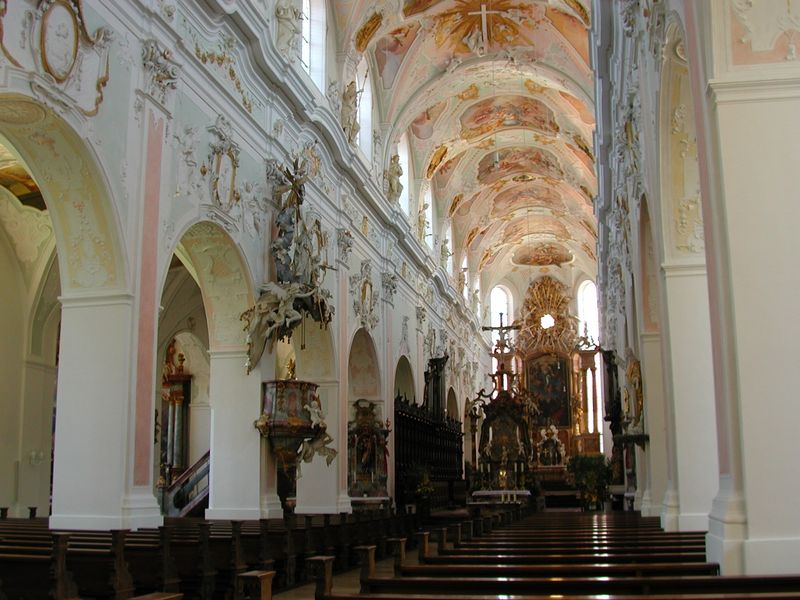
Titel: Ochsenhausen, St. Georg
Standort: Ochsenhausen, St. Georg (EU - D - BW)
Schlagwörter: gemälde, himmel, weiß, fenster, holz, licht, säulen, rose, malerei, architektur, barock, kirche, sonne, gold, decke, rosa, engel, skulptur, balkon, farbig, pilaster, figuren, treppe, stuck, foto, bögen, gewölbe, bayern, kreuz, religion, strahlen, altar, bänke, hochaltar, kathedrale, langhaus, kanzel, langschiff, obergaden, deckengemälde, heilig, ornamentik, sakral, christentum, süddeutschland, basilika, deckenmalerei, längsschiff, rocaille, lichtleiste, pilaser, hochalata